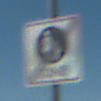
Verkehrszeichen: EndeFussgaengerzone
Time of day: Midday
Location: Outdoor (Special)
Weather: PartlyCloudy
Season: NotSpecified
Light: Natural